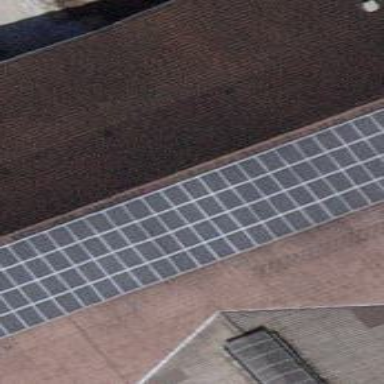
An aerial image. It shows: Solar power generator.